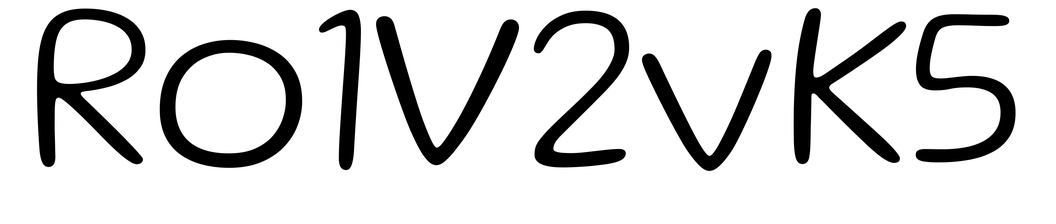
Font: Gluten_ExtraLight